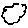
Label: cloud